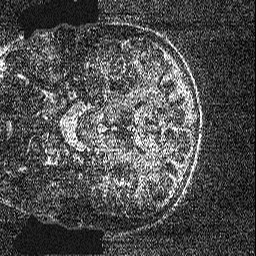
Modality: MP2RAGE
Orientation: coronal
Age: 41
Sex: male
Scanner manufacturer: siemens
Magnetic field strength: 3 T
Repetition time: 5 s
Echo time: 0.00298 s